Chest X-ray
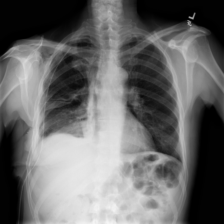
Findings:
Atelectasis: negative
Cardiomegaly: negative
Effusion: negative
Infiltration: negative
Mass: negative
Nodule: negative
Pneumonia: negative
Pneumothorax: positive
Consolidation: negative
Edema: negative
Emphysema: positive
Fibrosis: negative
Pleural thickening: negative
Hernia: negative